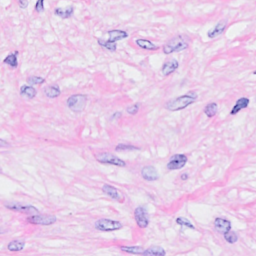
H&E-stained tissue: Breast